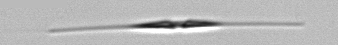
Label: Cylindrotheca